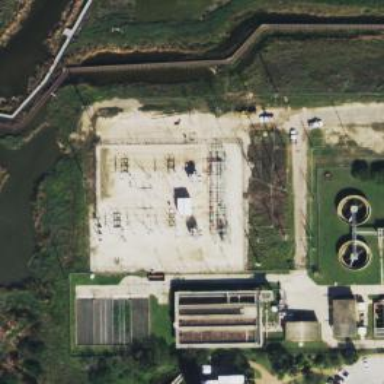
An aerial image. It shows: There is distribution substation enclosed by fence.